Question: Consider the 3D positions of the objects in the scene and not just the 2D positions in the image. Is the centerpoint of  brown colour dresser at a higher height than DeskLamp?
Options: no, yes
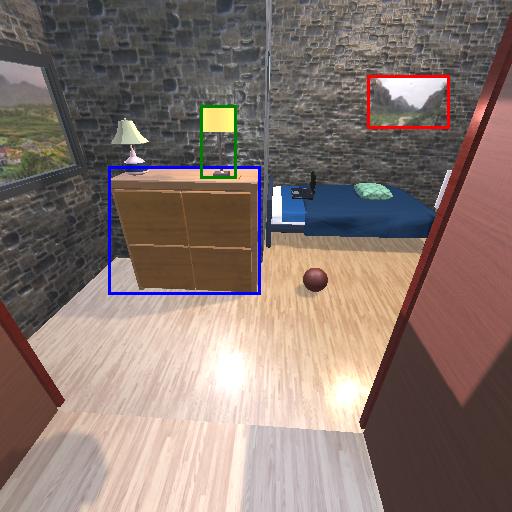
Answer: no